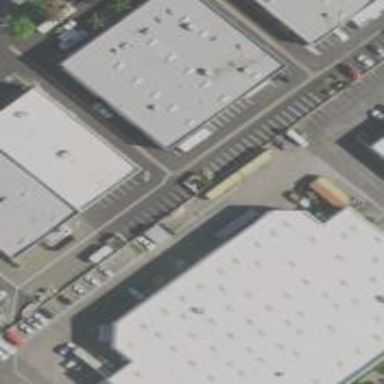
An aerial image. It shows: Industrial building.